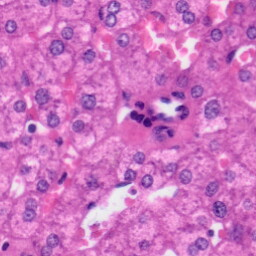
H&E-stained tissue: Liver